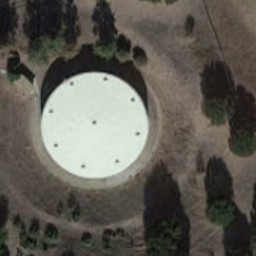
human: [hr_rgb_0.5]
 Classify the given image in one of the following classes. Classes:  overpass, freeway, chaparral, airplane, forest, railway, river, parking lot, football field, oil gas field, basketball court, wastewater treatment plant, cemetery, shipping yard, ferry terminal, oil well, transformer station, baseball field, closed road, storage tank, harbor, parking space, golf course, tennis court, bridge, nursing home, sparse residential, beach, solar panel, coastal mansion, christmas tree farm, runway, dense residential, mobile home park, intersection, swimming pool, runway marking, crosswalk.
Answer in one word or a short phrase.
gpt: storage tank